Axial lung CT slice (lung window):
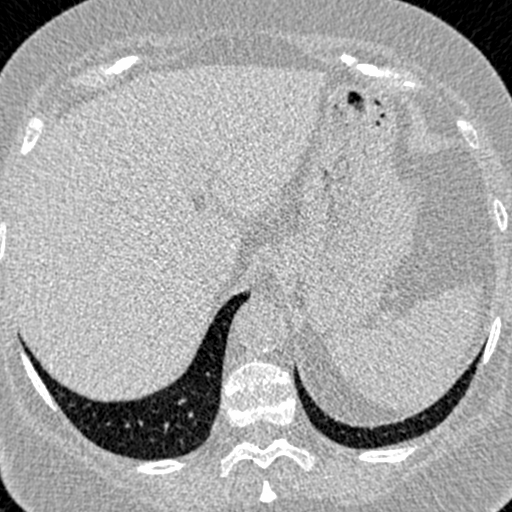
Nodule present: no